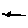
Label: line